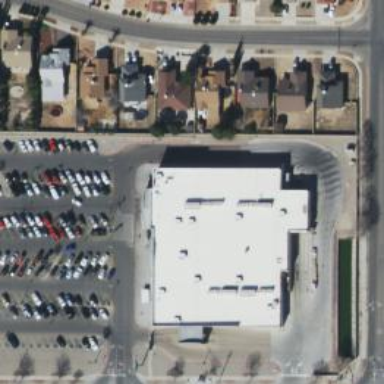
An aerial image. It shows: Supermarket.